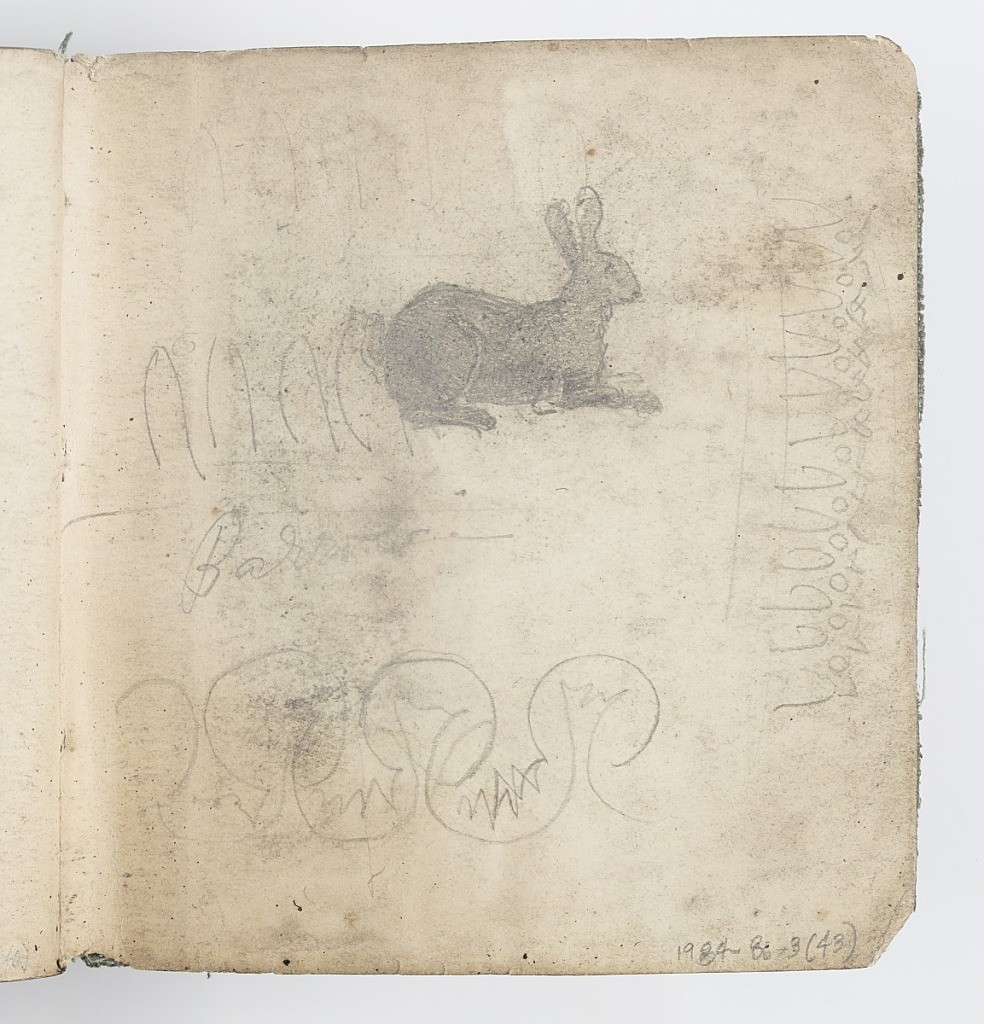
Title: Sketchbook Page: Sketch of Rabbit
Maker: Kenyon Cox, American, 1856–1919
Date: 1874
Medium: Graphite on paper
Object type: Sketchbook folio
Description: Sketch of a rabbit, shaded, surrounded by faint sketches of decorative borders.